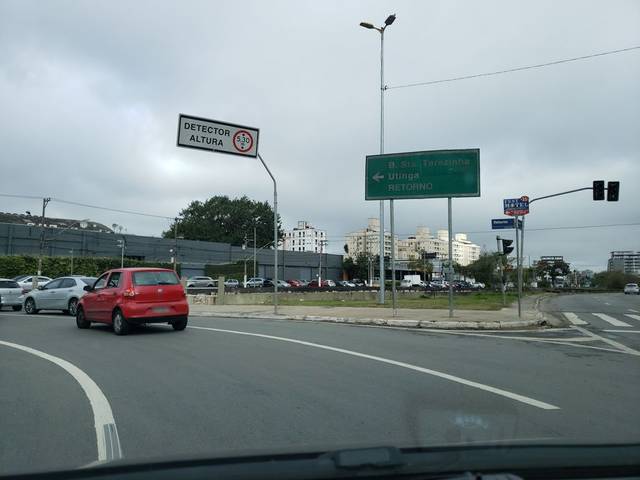
Region: Brazil
Coordinates: -23.639, -46.534